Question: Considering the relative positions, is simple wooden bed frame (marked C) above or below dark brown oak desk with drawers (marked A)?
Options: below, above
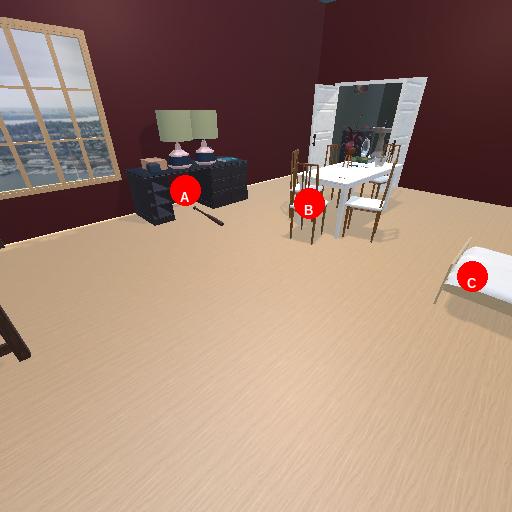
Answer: below